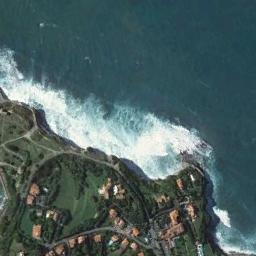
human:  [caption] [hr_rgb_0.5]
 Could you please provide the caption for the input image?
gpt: There is a lot of vegetation around the beach .

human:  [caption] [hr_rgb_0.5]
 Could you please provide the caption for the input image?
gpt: The beach is surrounded by blue sea water and waves and green meadows  The beach is full of buildings .

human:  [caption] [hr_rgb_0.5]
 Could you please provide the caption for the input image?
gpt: There are many buildings and trees beside the beach .

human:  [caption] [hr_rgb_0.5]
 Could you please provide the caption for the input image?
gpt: The type of beach is rocky coast while some houses and roads are on the beach .

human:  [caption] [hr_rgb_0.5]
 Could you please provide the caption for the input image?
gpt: Many buildings of different shapes are beside the beach .